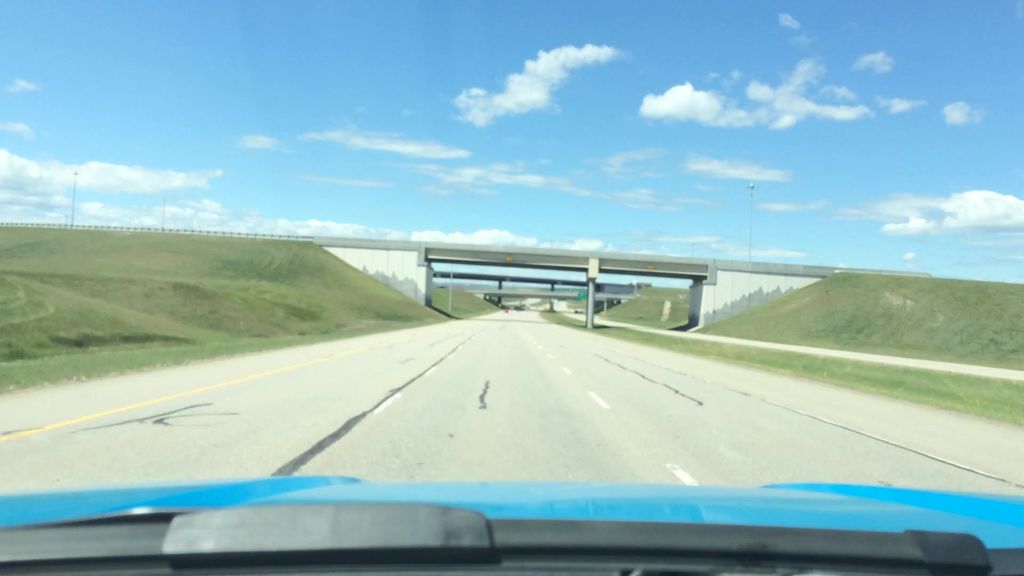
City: calgary